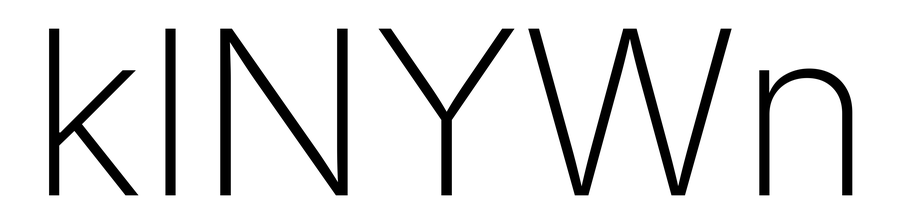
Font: Inter_ExtraLight